Question: How to create BitMap of a part of an item in a ListView.
Each item of my ListView have 4 components, 2 TextView and 2 Button.
I want to create a BitMap with only 2 TextView when click on a Button.

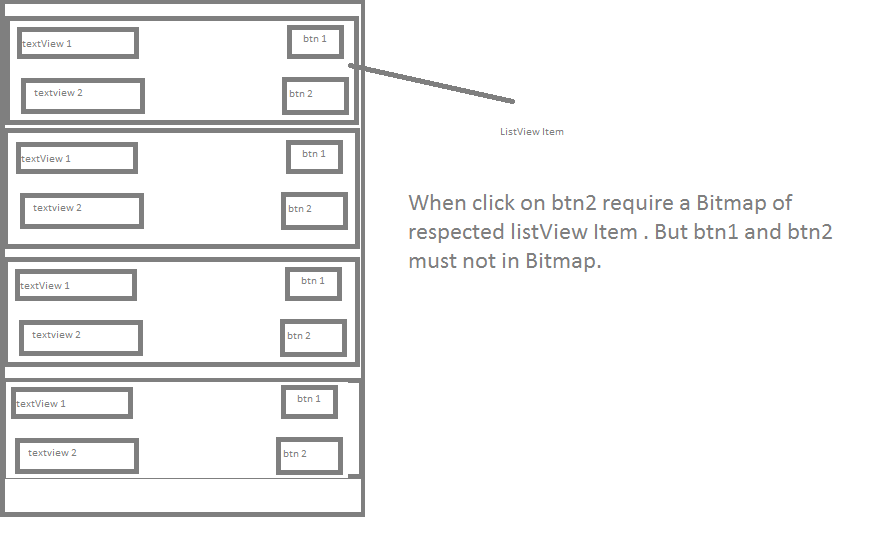
Answer: Your item layout have this components: TextView1, TextView2, Button1, Button2.
You have to put TextView1 and TextView2 in a child layout, to exclude Button1 + Button2 from bitmap, for instance:
'''
<RelativeLayout>
<!-- main item layout -->
<RelativeLayout android:id="@+id/relativeLayoutTextViews">
<!-- child layout for TextViews -->
<TextView>
<!-- text view 1 -->
</TextView>
<TextView>
<!-- text view 2 -->
</TextView>
</RelativeLayout>
<Button>
<!-- Button 1 -->
</Button>
<Button>
<!-- Button 2 -->
</Button>
</RelativeLayout>
'''
And in your java code:
'''
RelativeLayout layout = (RelativeLayout) findViewById(R.id.relativeLayoutTextViews);
if (layout != null) {
Bitmap image = Bitmap.createBitmap(layout.getWidth(),
layout.getHeight(), Config.ARGB_8888);
Canvas b = new Canvas(image);
Drawable bgDrawable =layout.getBackground();
if (bgDrawable!=null)
bgDrawable.draw(canvas);
else
canvas.drawColor(Color.WHITE);
layout.draw(b);}
}
'''